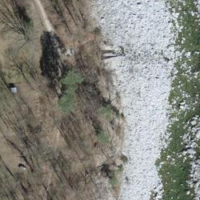
EUNIS habitat code: 47
Species observed at this site:
Phytolacca americana